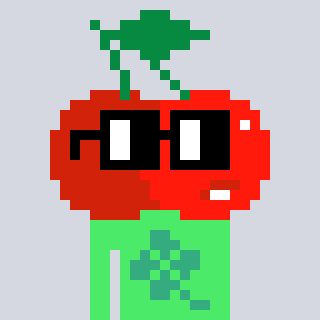
a pixel art character with square black glasses, a cherry-shaped head and a teal-colored body on a cool background